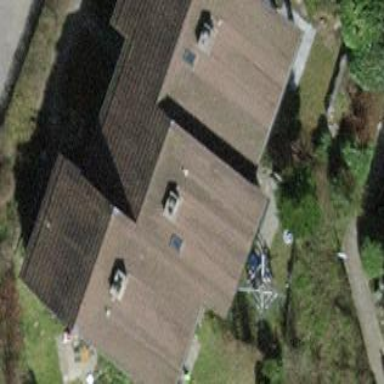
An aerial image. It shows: Building with tiled roof.